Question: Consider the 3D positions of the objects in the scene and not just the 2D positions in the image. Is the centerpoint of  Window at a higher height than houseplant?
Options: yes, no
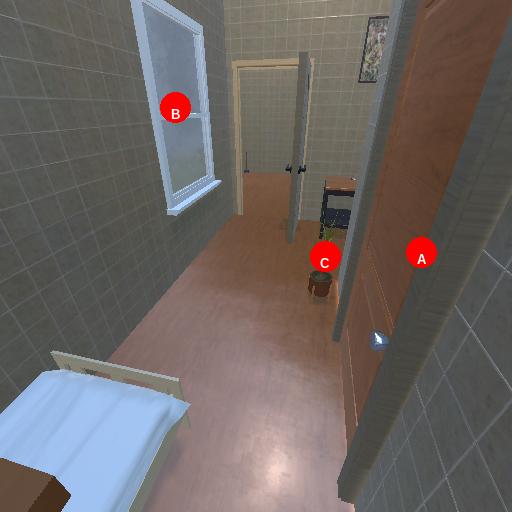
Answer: yes